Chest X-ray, AP view. Patient: 49 years old, sex M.
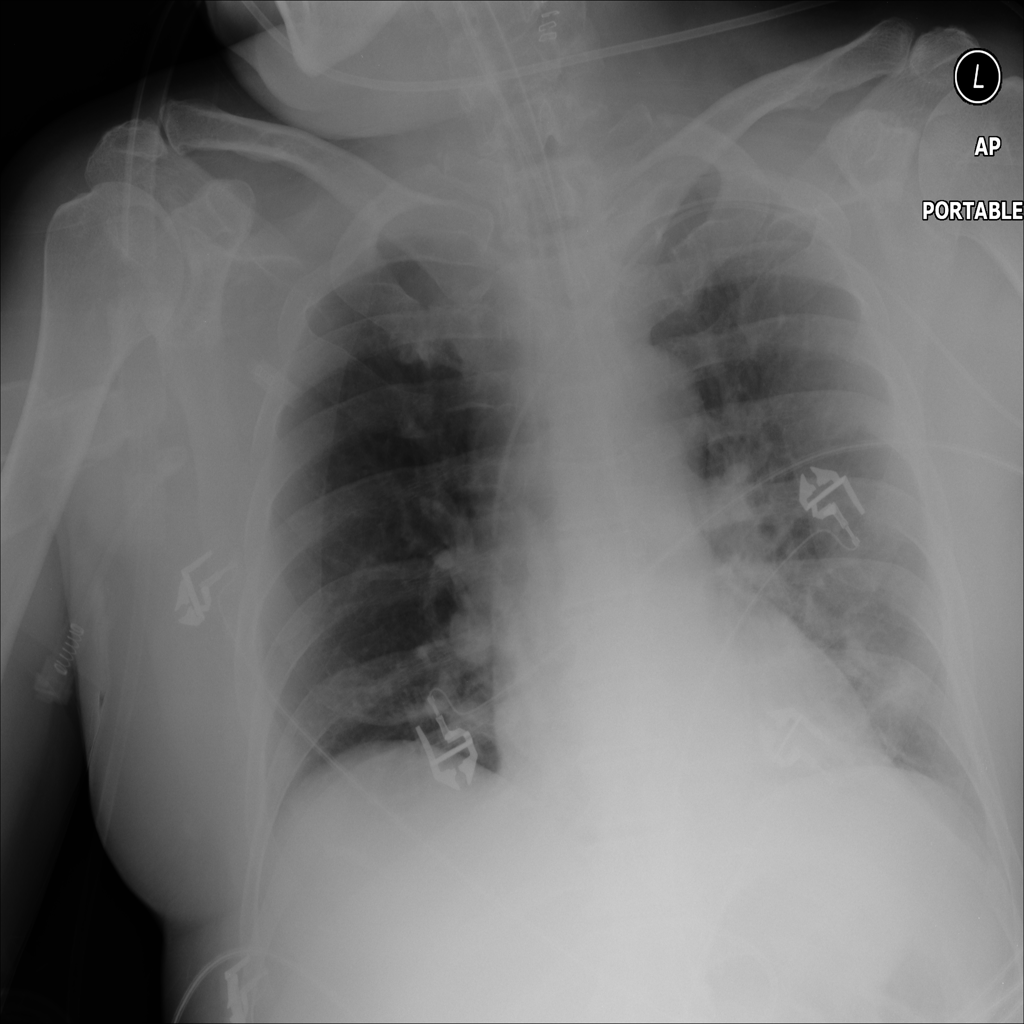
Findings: Infiltration